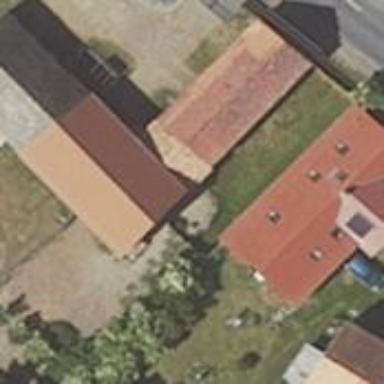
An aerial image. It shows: Shed.